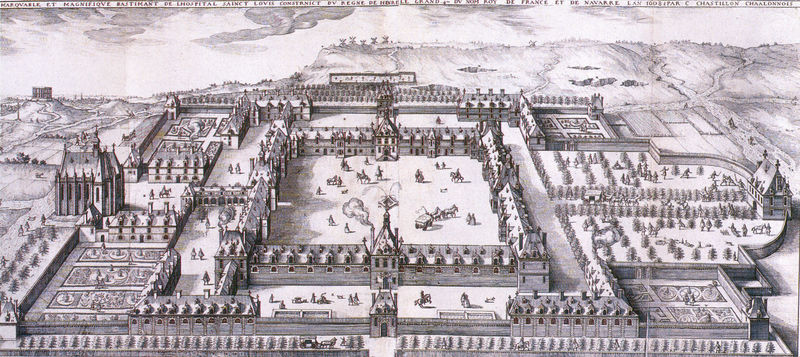
Titel: Hôpital St. Louis (Stich von Claude Chastillon)
Künstler: Claude Chastillon
Standort: Paris
Institution: Hôpital St. Louis
Schlagwörter: baum, berg, dunkel, feder, flügel, himmel, weiß, wolken, bäume, fluss, landschaft, menschen, stadt, fenster, frankreich, grau, hell, hintergrund, paris, schwarz, skizze, tür, zeichnung, anlage, blick, dach, gebäude, haus, park, schloss, tiere, weg, wolke, zaun, leute, architektur, barock, felder, häuser, hügel, natur, kirche, rauch, wege, wiesen, adel, klassizismus, personen, gotik, renaissance, brunnen, pferd, pferde, reiter, rund, turm, garten, schrift, papier, ansicht, bogen, perspektive, türen, vedute, zwei, berge, fels, gebirge, dächer, mauer, allee, grafik, graphik, linien, hof, kutsche, kutschen, platz, vogelperspektive, französisch, wagen, schlacht, könig, symmetrie, inschrift, ring, tor, zinnen, stadtansicht, eingang, innenhof, burg, kirchenturm, türme, palast, kohle, festung, wälder, symmetrisch, druck, schwarz-weiß, radierung, stich, text, worte, bleistift, entwurf, kathedrale, reihen, halbrund, portal, karte, alleen, gotisch, anwesen, mauern, residenz, kapelle, beete, boskett, geschosse, plan, gärten, tempel, macht, kupferstich, louvre, miniatur, quadrat, legende, flüsse, fuhrwerk, versailles, wall, pferdewagen, schlossanlage, vorplatz, ordnung, boskette, komplex, palais royal, fensteröffnungen, geschoß, stadtplan, spruchband, baumreihen, ehrenhof, corps de logis, cour d'onneur, überblick, vincennes, court, bäche, vierflügelanlage, palastanlage, vierspänner, schlossbau, pferdefuhrwerk, stadtmauern, schloßgarten, franzsösisch, communs, denckmal, felsern, gartenräume, navarra, reitenstandbild, verdute, cour d'honeur, kole, schlosskomplex, rark